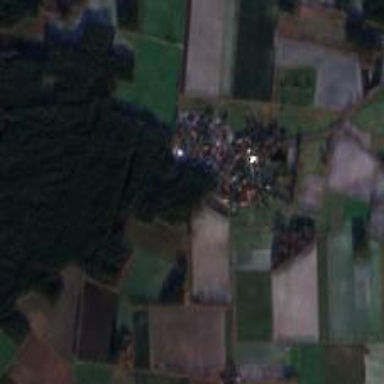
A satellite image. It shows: Village.